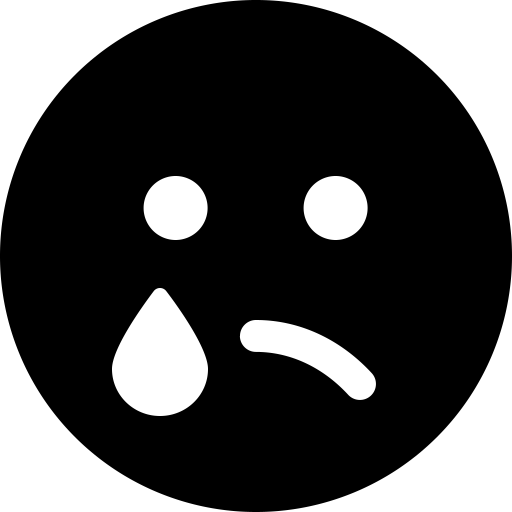
Tags: icon, FontAwesome, fa-icon, solid, face, sad, tear